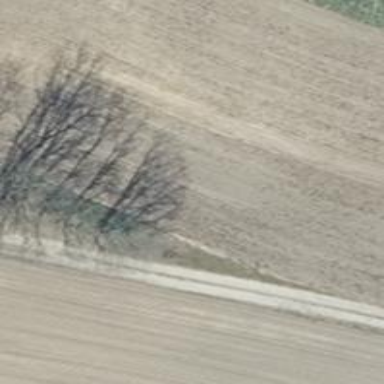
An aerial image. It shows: Row of trees in natural setting.